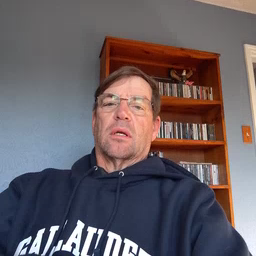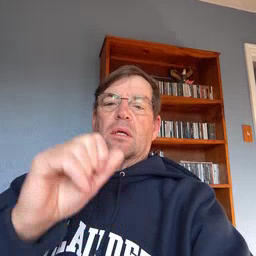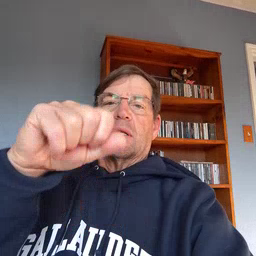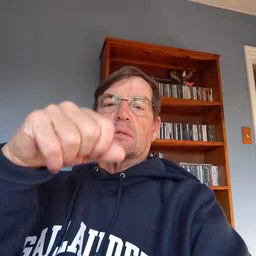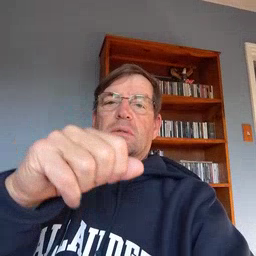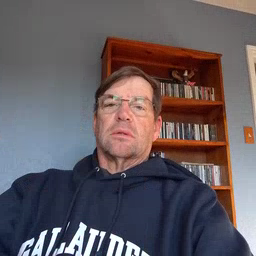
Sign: yes